Question: Im new to Joomla. I managed install xampp and joomla in my local. I tried to install templates and it working fine but throwing an error as per image below. Please help. Thanks
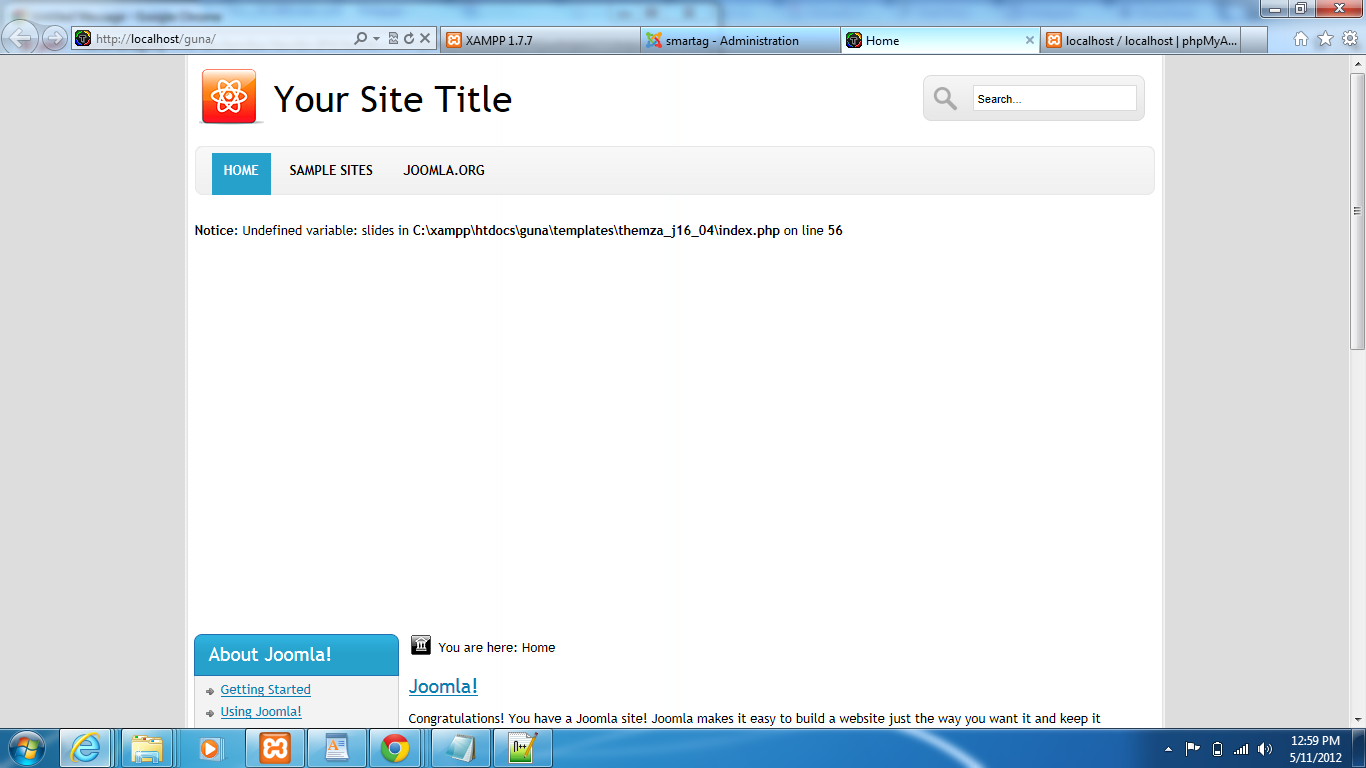
Answer: Its only a notice and it means your variable is not initialized with a value, Notices are good under development process, but once you are finished you can hide/turn off those notices/error.
> Go to your admin backend->site->Global Configuration->Server. Under
"Server Settings" tab change "Error Reporting" settings according to
your requirement.